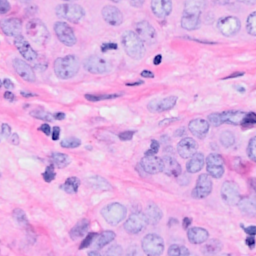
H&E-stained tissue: Breast